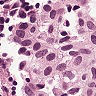
Metastatic tissue present: yes